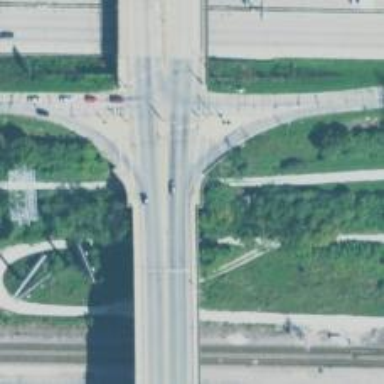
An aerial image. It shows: Viaduct footway bridging the road.